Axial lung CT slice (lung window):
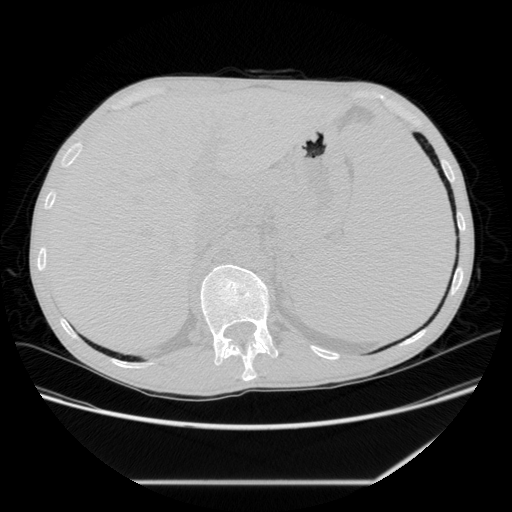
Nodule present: no